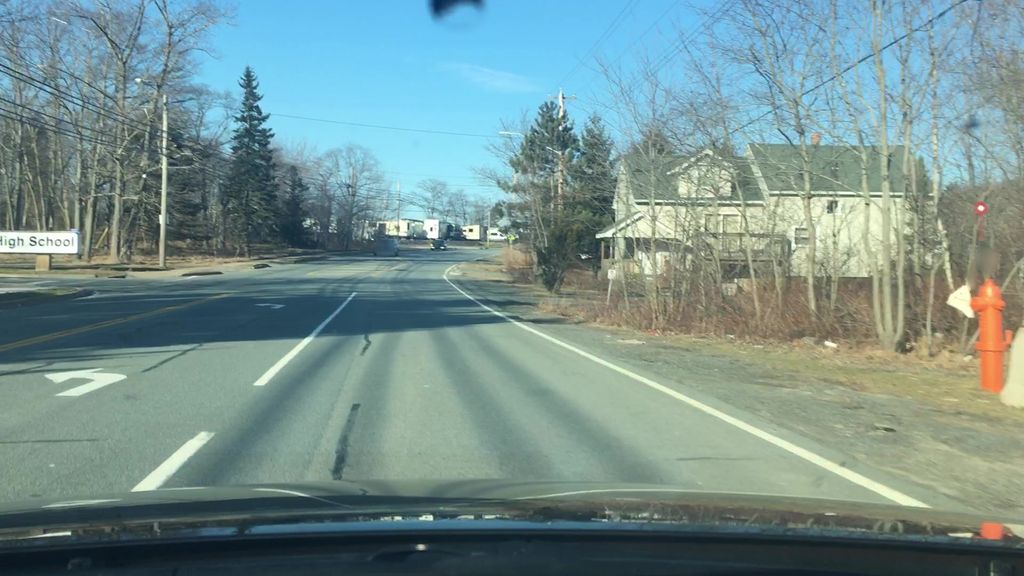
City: halifax